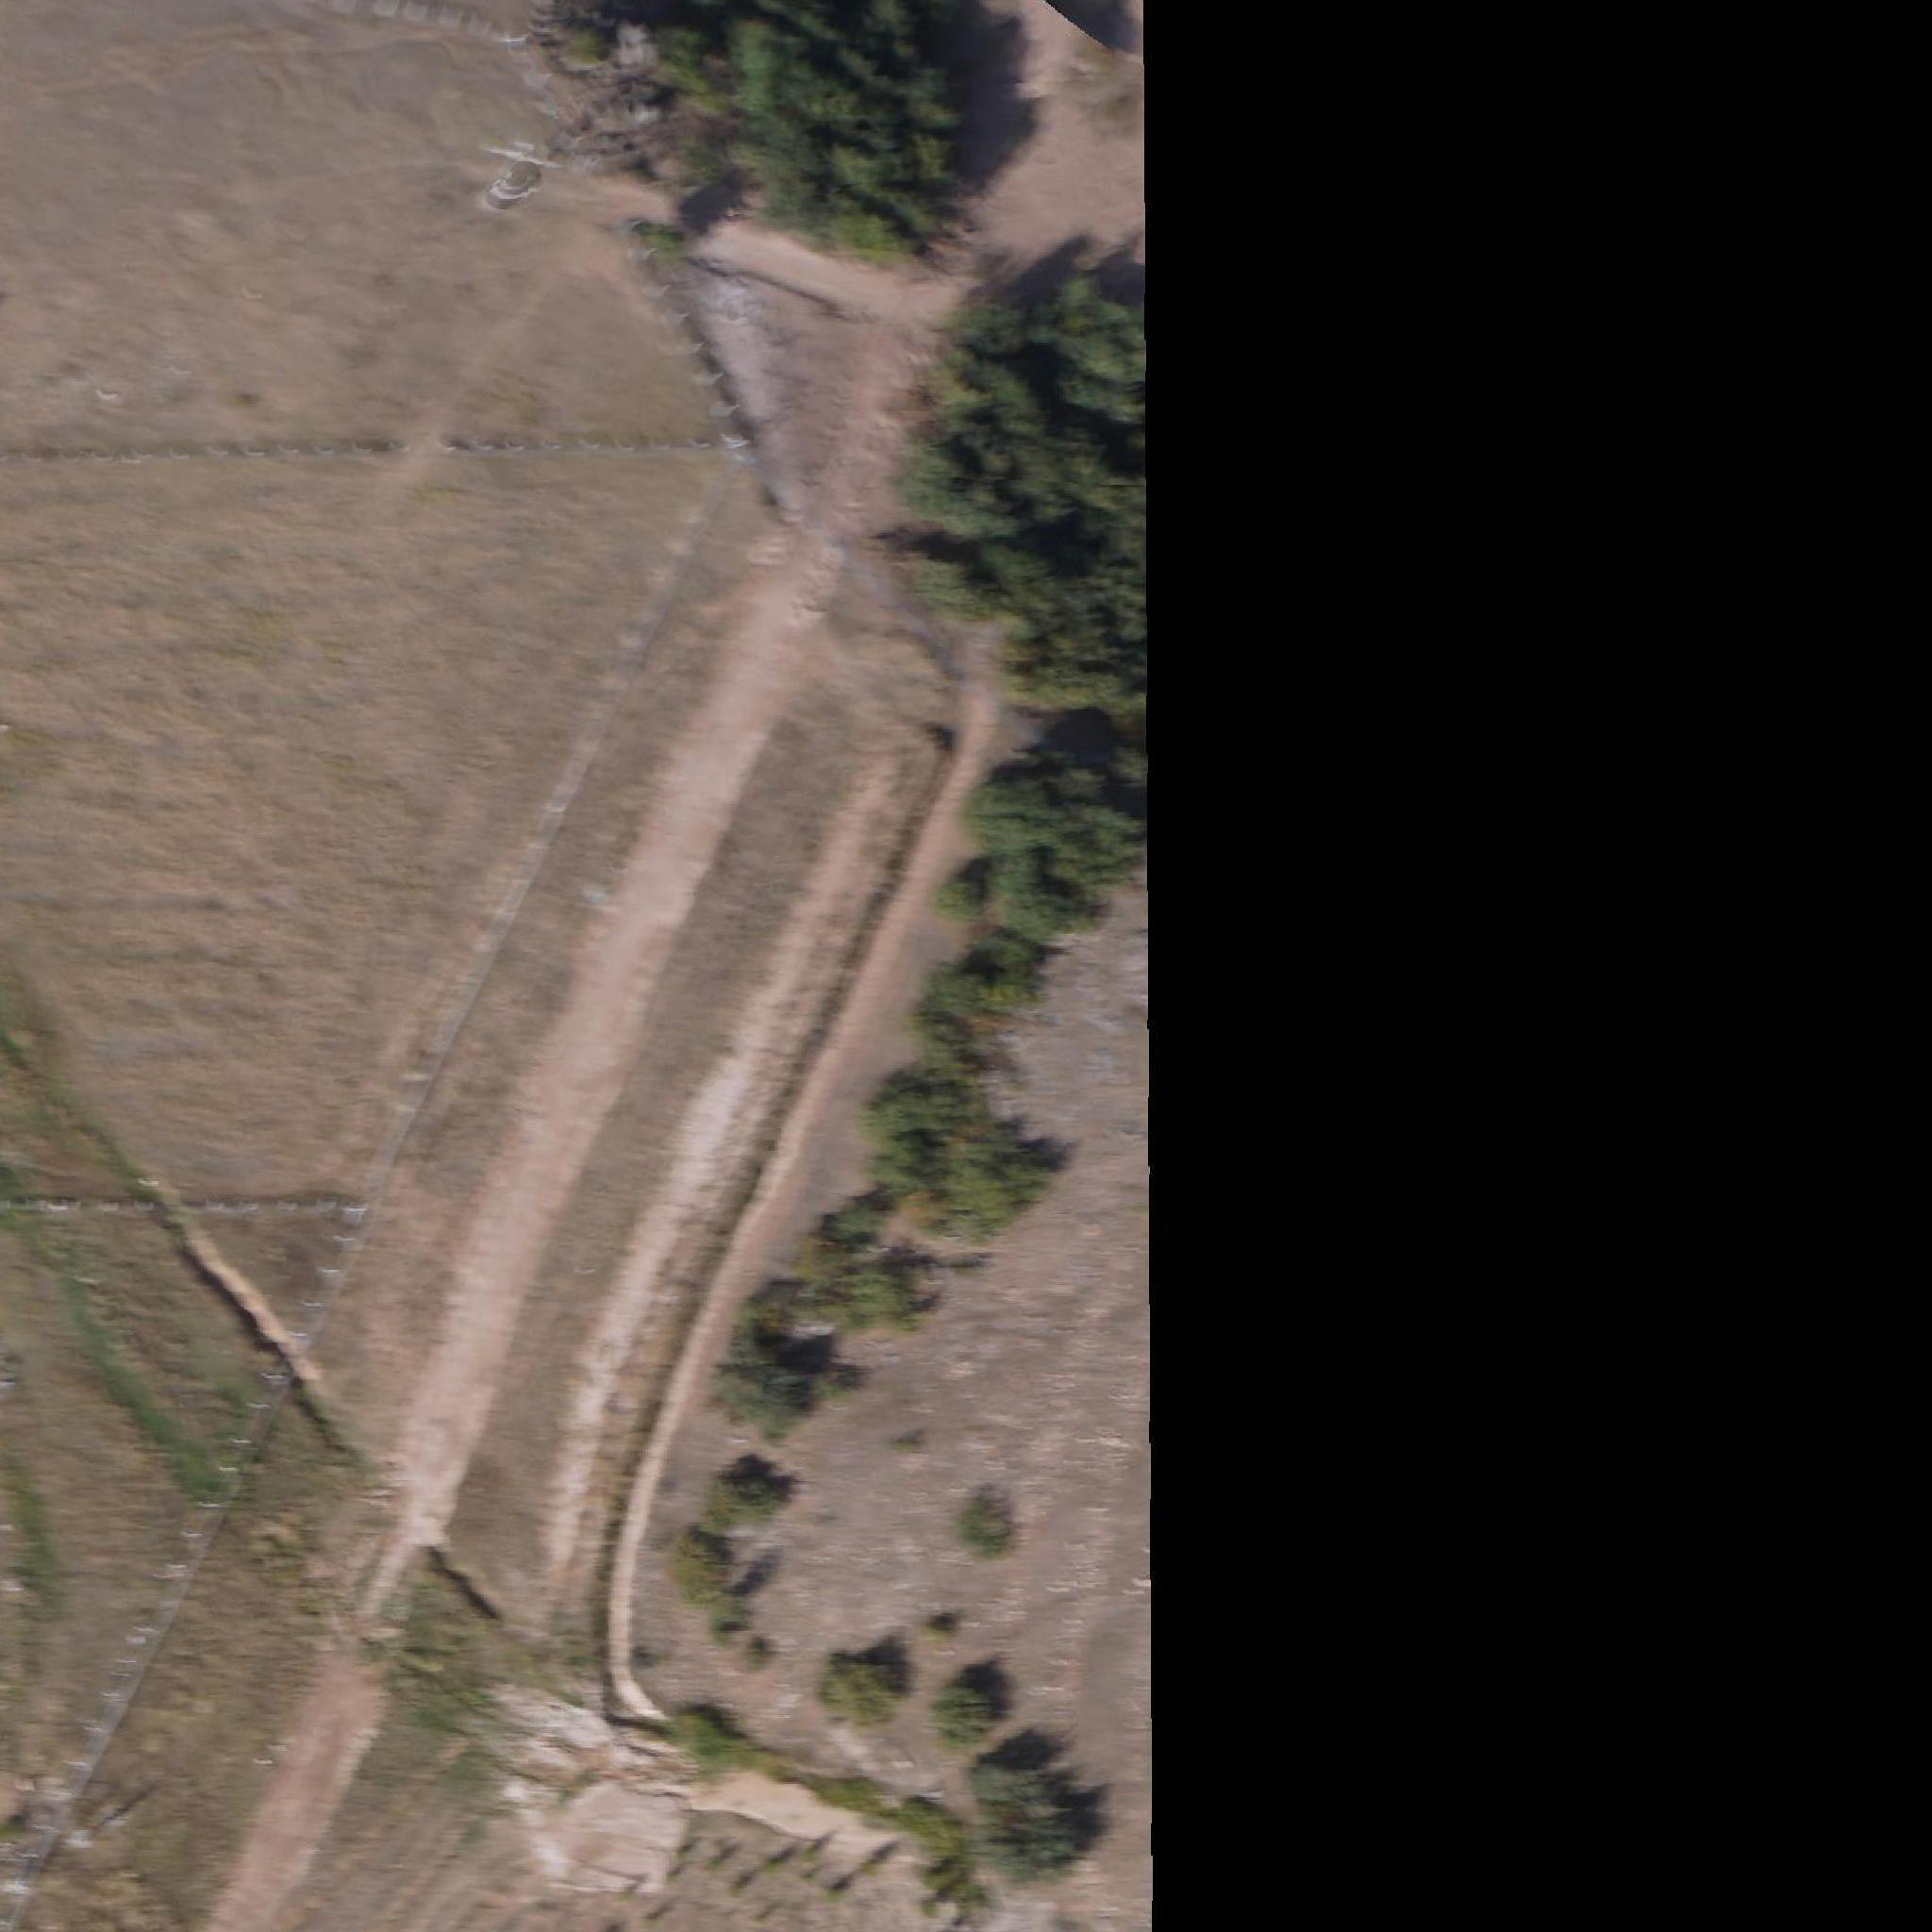
Biome: Northern Anatolian conifer and deciduous forests